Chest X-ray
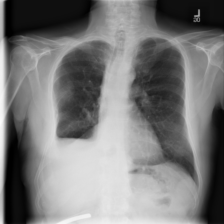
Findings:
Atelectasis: negative
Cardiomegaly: negative
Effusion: negative
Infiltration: negative
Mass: negative
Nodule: negative
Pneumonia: negative
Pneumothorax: negative
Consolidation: negative
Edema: negative
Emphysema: negative
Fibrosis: positive
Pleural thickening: negative
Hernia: negative